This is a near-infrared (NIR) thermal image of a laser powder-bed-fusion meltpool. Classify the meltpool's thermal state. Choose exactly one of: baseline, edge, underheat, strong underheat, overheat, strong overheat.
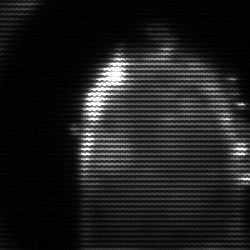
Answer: baseline